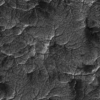
Label: not_dusty